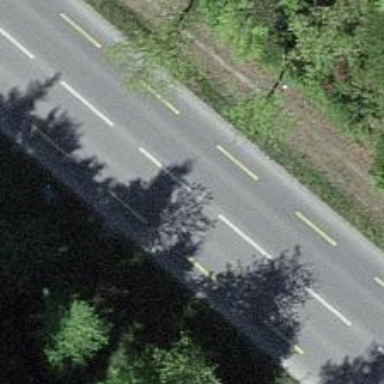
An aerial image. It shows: Primary highway.